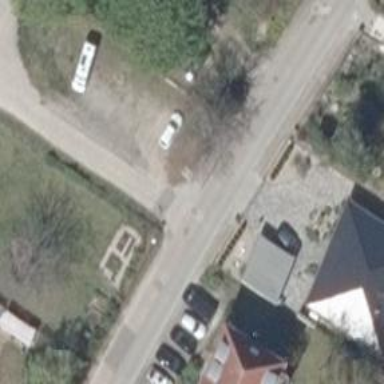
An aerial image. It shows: Residential road surfaced with concrete plates.